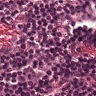
Metastatic tissue present: no